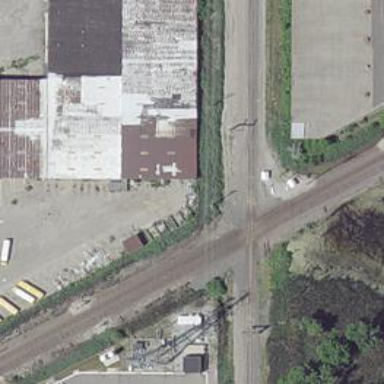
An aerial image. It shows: Railway crossing.